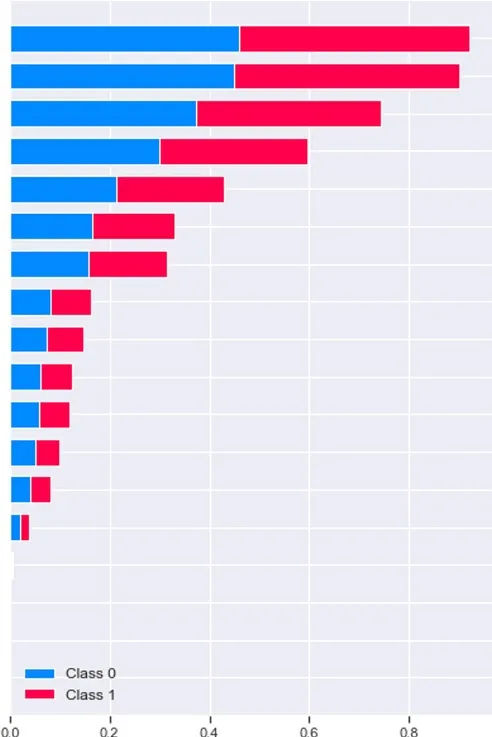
Pertussis model B (syndromic only).
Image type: pathology (immunostaining)